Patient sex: M
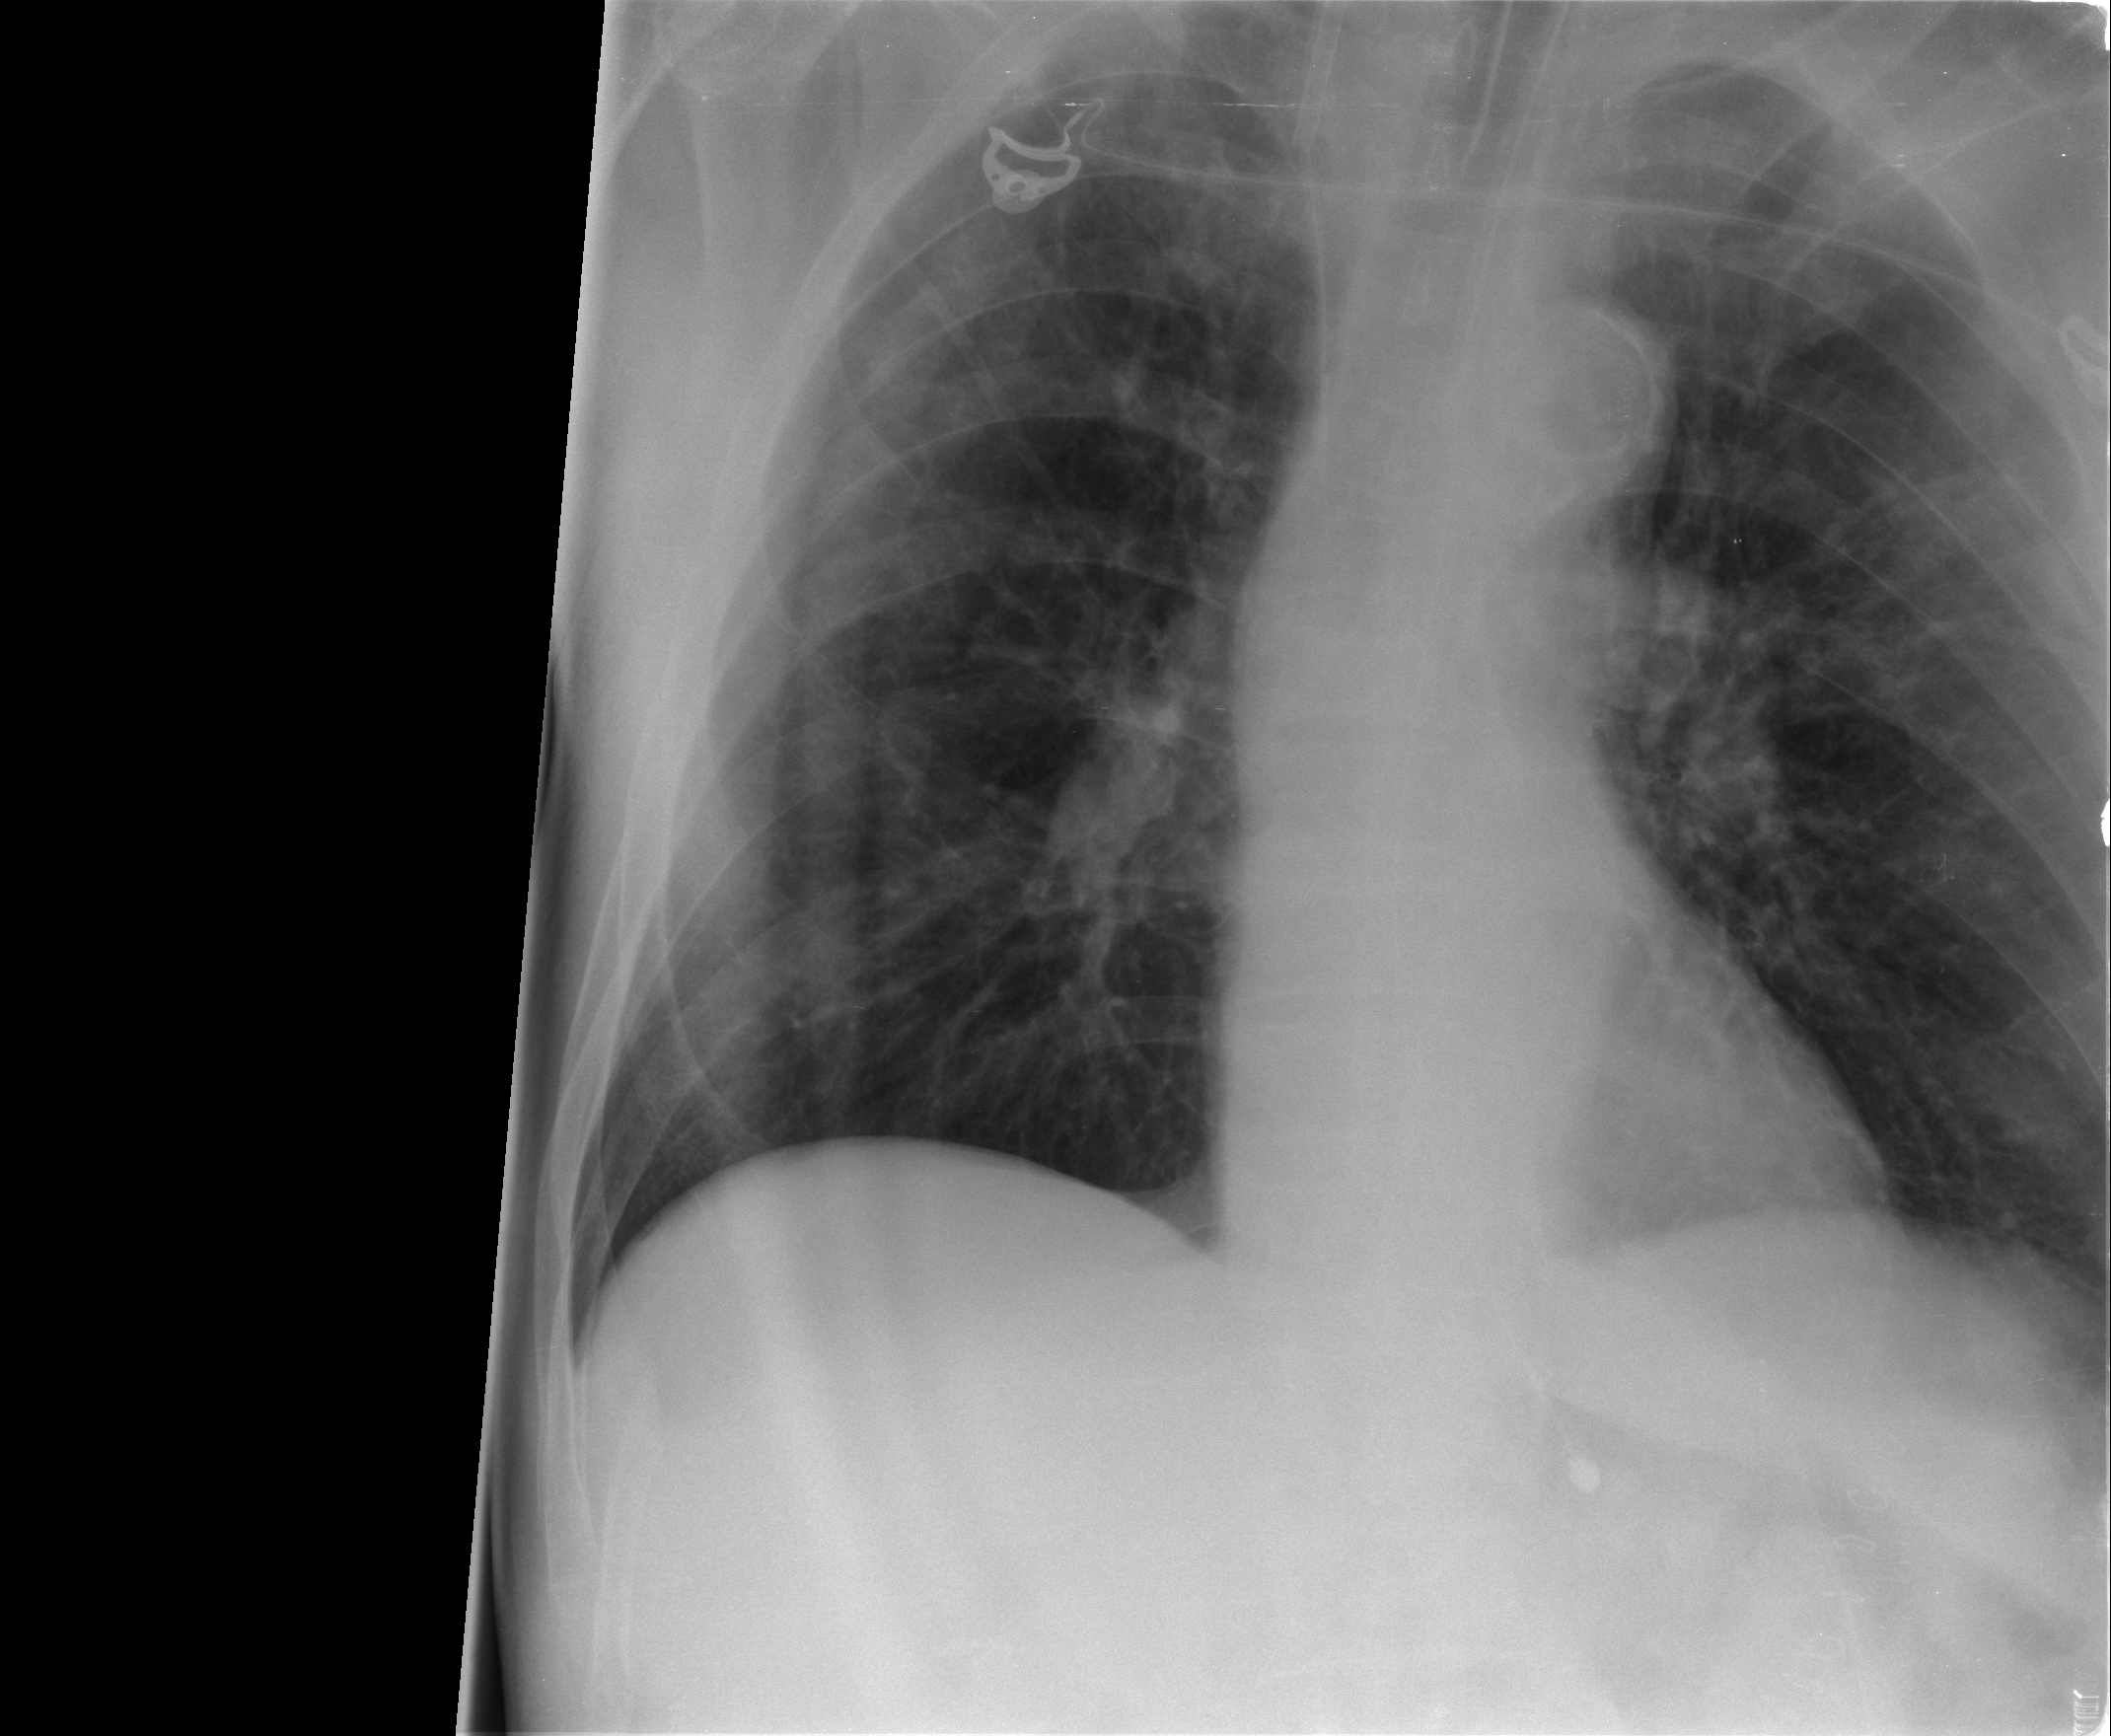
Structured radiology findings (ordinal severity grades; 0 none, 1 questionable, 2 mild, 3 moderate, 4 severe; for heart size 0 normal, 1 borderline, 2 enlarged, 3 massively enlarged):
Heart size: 0
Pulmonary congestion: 1
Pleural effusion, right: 0
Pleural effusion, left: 0
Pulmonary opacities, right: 0
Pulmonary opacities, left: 0
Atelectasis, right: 0
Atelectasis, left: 0